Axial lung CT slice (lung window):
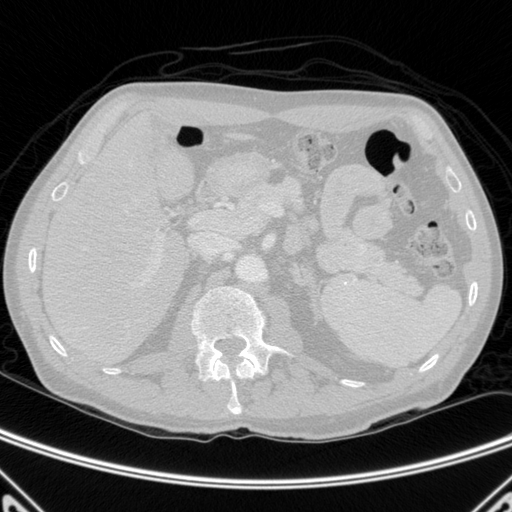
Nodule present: no